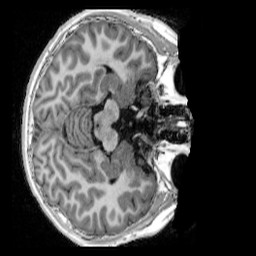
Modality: UNIT1_denoised
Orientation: axial
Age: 11
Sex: male
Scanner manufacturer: siemens
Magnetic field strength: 3 T
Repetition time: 4 s
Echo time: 0.00303 s